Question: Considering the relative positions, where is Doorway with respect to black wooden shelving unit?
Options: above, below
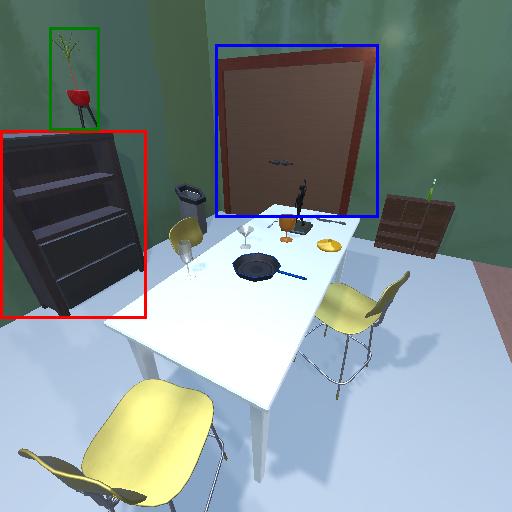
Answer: above